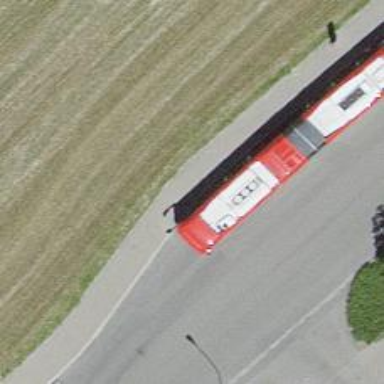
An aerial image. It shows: Platform for public transport on the road.